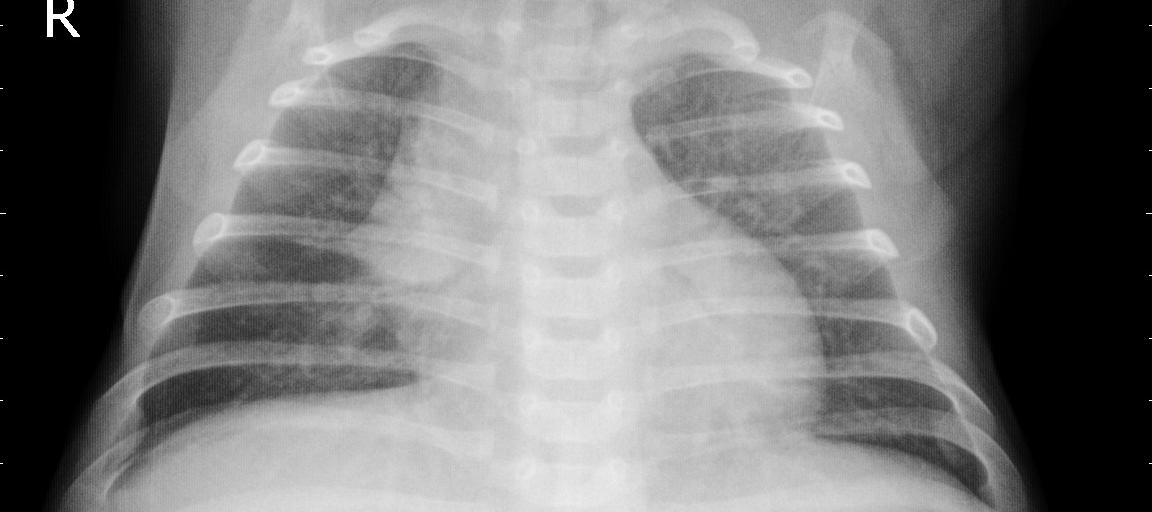
Diagnosis: PNEUMONIA